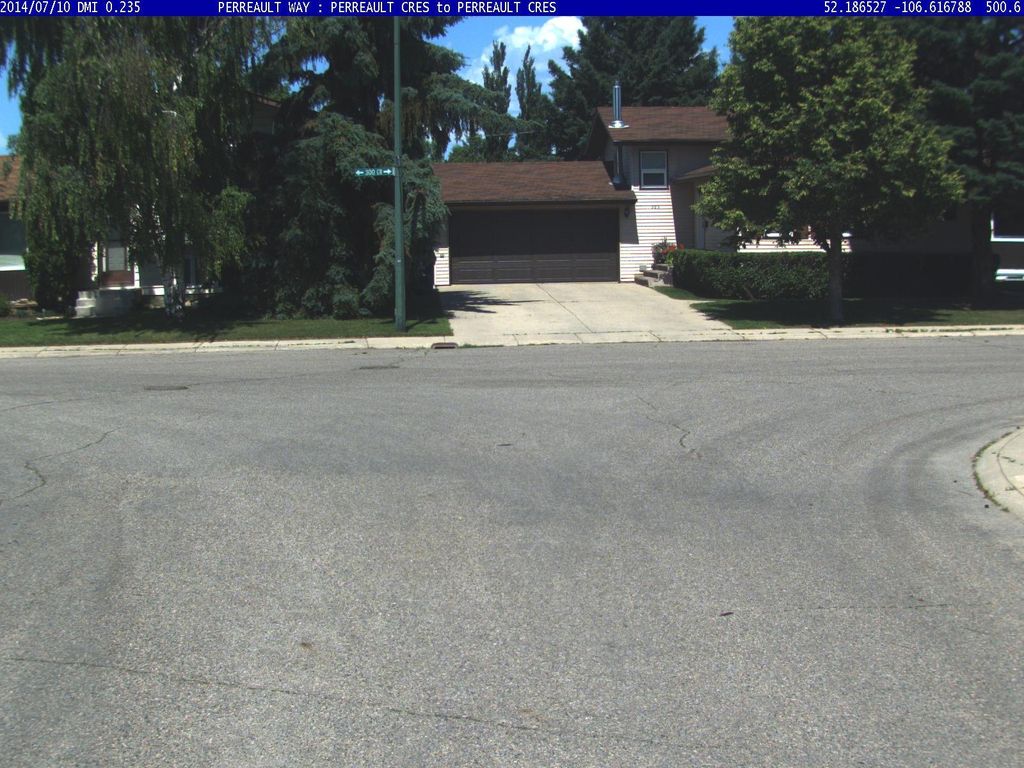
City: saskatoon